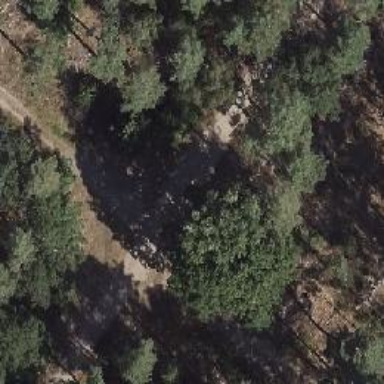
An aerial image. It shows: Section of forest.